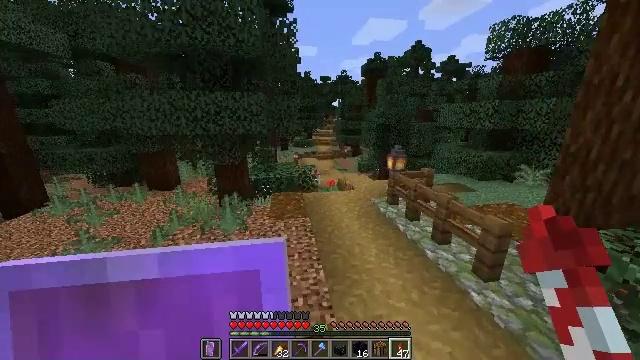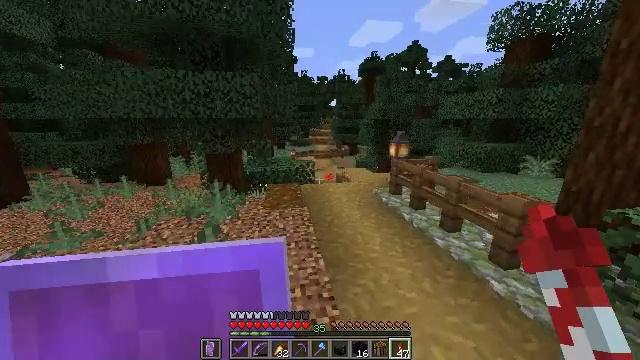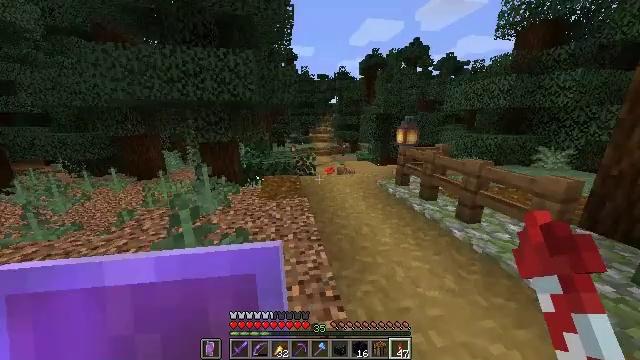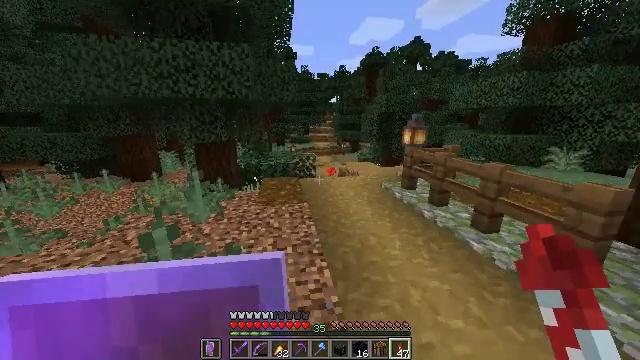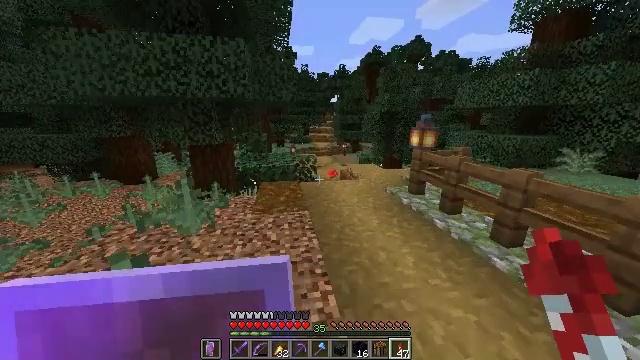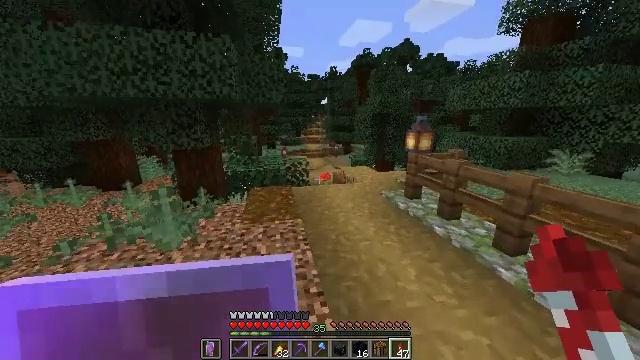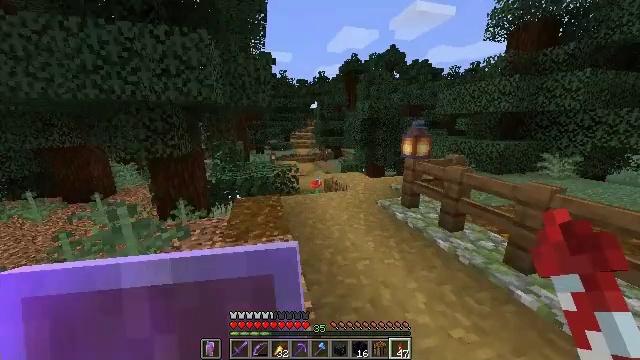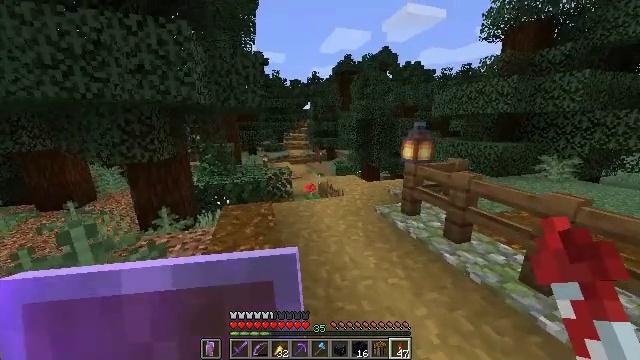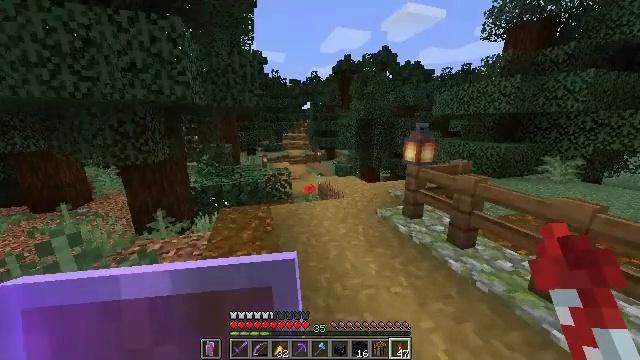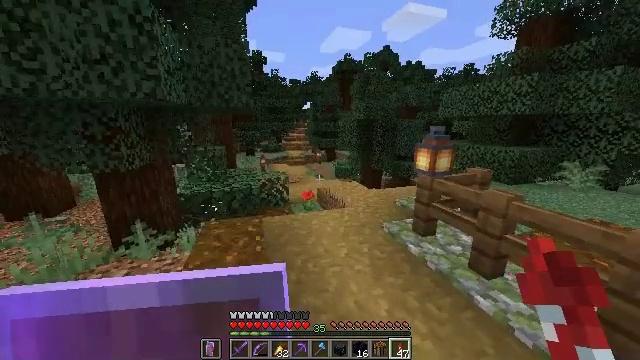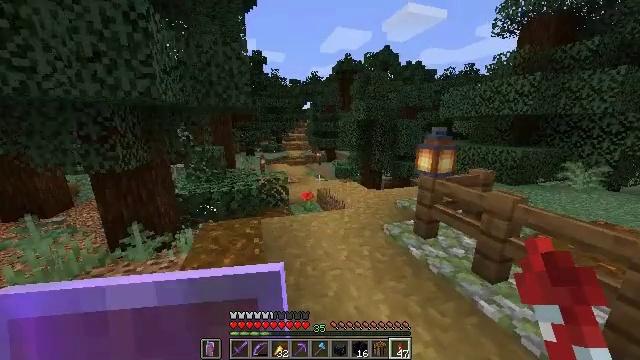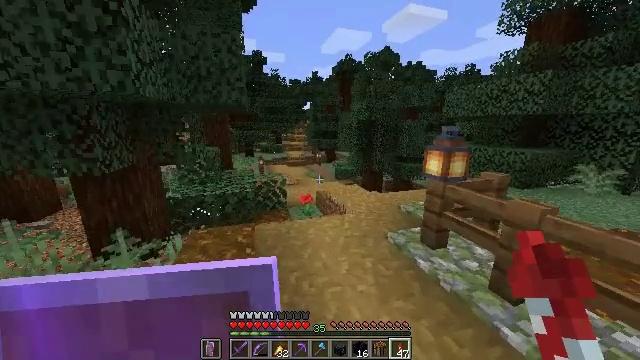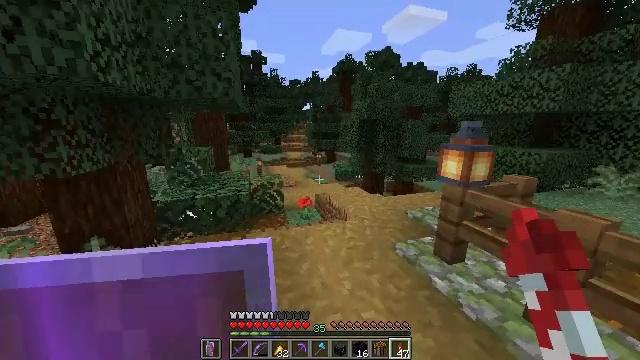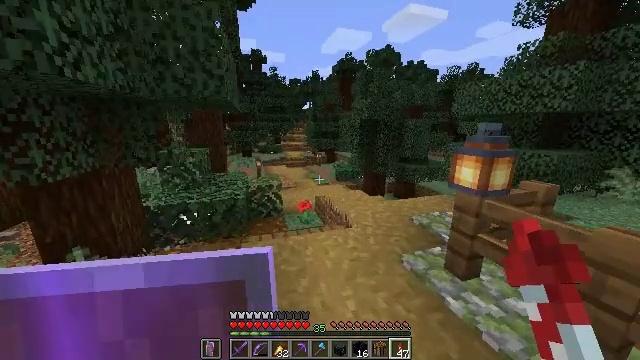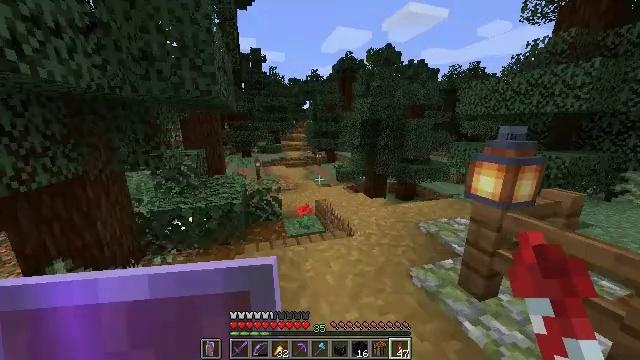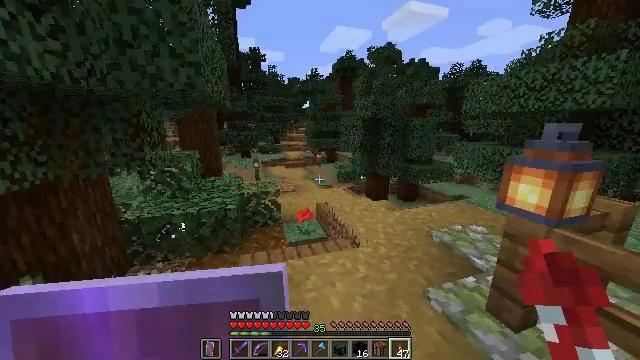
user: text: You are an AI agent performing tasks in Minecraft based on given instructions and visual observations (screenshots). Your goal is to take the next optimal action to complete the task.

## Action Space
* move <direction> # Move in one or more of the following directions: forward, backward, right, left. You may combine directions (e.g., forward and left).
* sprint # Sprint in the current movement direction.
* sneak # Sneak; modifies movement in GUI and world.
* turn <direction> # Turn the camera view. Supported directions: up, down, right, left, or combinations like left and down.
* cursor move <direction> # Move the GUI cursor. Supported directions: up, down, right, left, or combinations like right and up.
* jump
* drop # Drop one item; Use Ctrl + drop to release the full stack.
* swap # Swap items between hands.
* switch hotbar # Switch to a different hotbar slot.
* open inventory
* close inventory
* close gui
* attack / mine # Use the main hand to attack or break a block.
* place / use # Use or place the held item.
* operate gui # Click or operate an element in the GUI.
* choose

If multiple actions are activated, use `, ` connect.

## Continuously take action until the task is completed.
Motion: motion action
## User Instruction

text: Create a light gray carpet in the crafting table.
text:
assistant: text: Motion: move forward, sprint, attack / mine
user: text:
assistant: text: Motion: move forward, sprint, attack / mine
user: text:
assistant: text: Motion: move forward, sprint, attack / mine
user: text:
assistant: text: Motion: move forward, sprint, attack / mine
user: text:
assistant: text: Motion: move forward, sprint, turn right, attack / mine
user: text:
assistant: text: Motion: move forward, sprint, turn right, attack / mine
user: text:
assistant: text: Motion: move forward, sprint, turn right, attack / mine
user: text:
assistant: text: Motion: move forward, sprint, attack / mine
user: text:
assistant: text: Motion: move forward, sprint, attack / mine
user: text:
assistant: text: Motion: move forward, sprint, attack / mine
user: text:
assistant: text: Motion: move forward, sprint, attack / mine
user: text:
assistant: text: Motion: move forward, sprint, attack / mine
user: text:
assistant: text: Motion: move forward, sprint, attack / mine
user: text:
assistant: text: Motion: move forward, sprint, attack / mine
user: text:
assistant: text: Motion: move forward, sprint, attack / mine
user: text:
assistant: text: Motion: move forward, sprint, attack / mine
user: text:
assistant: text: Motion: move forward, sprint, attack / mine
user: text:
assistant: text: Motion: move forward, sprint, attack / mine
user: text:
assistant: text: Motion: move forward, sprint, attack / mine
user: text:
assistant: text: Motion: move forward, sprint, turn left, attack / mine
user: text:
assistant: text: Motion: move forward, sprint, turn left, attack / mine
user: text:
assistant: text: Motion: move forward, sprint, attack / mine
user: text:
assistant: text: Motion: move forward, sprint, attack / mine, jump
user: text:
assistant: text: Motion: move forward, sprint, attack / mine, jump
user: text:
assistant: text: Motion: move forward, sprint, attack / mine, jump
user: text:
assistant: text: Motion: move forward, sprint, attack / mine, jump
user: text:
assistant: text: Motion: move forward, sprint, turn left, attack / mine
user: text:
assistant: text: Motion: move forward, sprint, turn left, attack / mine
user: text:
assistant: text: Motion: move forward, sprint, attack / mine
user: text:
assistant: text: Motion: move forward, sprint, attack / mine